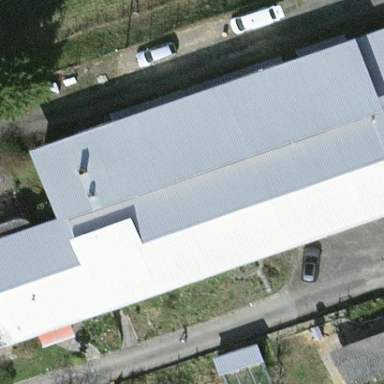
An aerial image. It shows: Farm building with gabled roof.